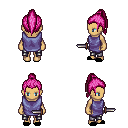
a pixel art fantasy rpg character, female body template, human, tanned skin, chain tabard jacket, metal pants, pink long topknot hairstyle, black slippers, dagger, four views (front, back, left, right), 2x2 character sprite sheet, small pixel art, hard edges, no anti-aliasing